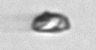
Label: detritus_transparent